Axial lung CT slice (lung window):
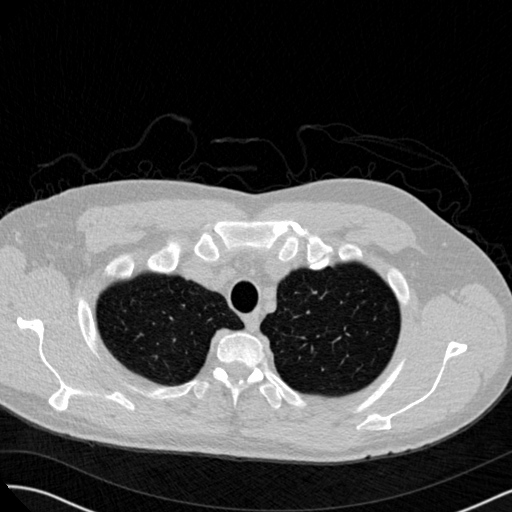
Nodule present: no